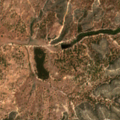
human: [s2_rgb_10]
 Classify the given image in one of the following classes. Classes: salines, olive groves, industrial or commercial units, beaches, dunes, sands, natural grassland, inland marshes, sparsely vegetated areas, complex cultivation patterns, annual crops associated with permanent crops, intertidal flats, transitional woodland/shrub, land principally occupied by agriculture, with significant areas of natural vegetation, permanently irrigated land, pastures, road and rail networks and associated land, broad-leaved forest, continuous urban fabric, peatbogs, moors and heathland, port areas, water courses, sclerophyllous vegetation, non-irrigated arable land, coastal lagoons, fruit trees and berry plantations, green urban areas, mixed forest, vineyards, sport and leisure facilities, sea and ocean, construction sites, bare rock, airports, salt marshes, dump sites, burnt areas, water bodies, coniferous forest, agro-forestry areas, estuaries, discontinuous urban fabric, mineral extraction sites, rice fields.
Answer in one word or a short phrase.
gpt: agro-forestry areas, broad-leaved forest, transitional woodland/shrub